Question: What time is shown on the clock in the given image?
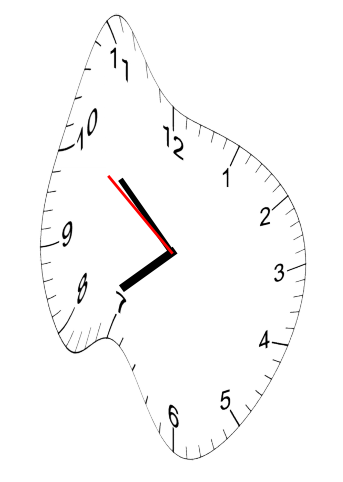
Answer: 07:51:51